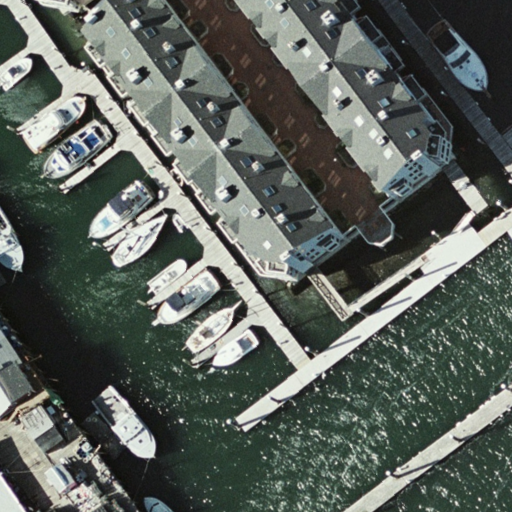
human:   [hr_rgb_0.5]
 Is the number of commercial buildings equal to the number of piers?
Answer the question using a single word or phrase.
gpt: no

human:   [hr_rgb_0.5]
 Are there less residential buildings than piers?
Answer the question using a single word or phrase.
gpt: no

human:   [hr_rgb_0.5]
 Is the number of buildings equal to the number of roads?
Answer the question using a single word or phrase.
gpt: no

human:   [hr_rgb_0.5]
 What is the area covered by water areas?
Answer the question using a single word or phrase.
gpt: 0m2

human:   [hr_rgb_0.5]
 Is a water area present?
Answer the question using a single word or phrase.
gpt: no

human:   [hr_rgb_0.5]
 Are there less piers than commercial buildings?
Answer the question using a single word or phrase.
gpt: no

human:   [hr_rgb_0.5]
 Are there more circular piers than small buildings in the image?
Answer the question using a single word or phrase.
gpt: no

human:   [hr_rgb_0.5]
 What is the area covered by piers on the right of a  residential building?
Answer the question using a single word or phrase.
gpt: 0m2

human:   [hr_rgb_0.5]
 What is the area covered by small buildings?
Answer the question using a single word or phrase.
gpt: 1m2

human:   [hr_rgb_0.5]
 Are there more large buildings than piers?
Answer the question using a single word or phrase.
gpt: no

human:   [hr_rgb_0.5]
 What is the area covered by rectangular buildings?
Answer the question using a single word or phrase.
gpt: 1935m2

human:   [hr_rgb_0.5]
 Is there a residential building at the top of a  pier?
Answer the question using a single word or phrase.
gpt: yes

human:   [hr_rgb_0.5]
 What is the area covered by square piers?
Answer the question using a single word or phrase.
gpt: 0m2

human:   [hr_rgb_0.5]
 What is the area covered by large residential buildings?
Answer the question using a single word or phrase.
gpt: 1934m2

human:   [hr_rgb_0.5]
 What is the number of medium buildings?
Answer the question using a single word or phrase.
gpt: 0

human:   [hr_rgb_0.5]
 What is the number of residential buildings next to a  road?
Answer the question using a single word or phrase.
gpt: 3

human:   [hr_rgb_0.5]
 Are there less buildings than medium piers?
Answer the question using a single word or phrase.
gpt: no

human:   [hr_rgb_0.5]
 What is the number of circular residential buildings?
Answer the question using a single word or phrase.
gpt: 0

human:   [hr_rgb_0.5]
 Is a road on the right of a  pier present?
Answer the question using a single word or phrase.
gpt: yes

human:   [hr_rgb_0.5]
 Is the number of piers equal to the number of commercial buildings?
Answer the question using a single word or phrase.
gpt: no

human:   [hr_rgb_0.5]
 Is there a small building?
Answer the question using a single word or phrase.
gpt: yes

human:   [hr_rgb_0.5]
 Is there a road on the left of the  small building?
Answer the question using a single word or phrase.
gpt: yes

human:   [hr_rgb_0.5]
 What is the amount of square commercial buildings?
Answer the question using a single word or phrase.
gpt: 0

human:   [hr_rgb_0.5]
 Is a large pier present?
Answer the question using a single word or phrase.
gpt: yes

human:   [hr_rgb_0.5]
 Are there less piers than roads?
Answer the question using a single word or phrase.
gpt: no

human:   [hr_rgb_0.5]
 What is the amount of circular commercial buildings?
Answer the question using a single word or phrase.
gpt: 0

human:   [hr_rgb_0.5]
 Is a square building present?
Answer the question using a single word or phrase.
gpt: no

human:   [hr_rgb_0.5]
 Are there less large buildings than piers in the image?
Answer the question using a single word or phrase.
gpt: no

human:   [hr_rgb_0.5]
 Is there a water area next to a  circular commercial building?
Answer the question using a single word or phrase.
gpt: no

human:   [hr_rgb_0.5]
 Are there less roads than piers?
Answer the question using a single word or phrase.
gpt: no

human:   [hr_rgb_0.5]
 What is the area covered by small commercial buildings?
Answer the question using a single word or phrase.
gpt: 0m2

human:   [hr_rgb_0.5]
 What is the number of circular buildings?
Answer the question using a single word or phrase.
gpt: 0

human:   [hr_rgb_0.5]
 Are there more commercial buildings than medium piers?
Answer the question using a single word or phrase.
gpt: no

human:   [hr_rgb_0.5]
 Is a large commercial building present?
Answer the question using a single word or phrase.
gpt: no

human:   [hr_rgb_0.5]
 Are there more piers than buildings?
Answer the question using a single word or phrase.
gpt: no

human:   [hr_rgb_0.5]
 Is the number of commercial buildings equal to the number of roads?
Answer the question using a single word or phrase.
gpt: no